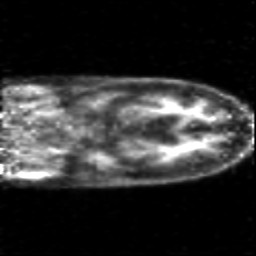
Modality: PET
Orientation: coronal
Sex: female
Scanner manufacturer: siemens